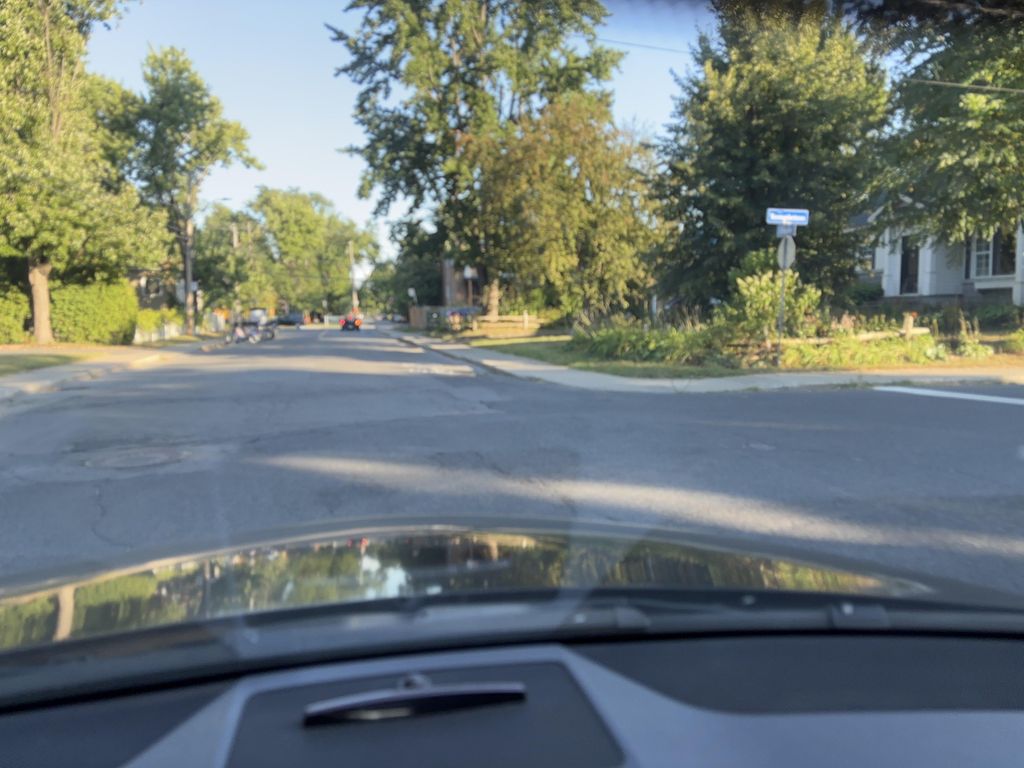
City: montreal